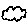
Label: cloud